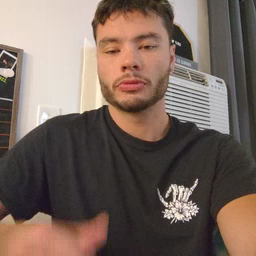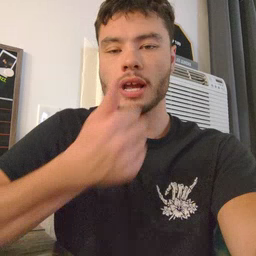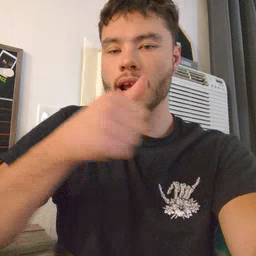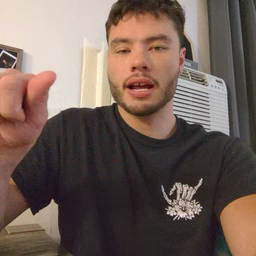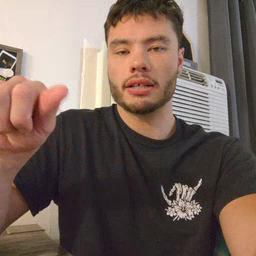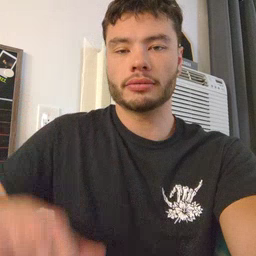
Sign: any